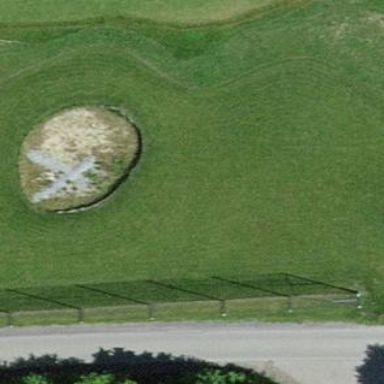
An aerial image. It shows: Sand bunker on golf course.